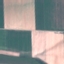
Land use / land cover class: AnnualCrop